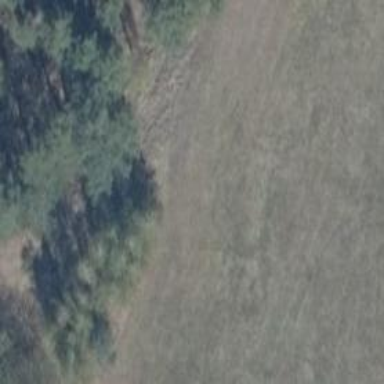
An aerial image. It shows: Hunting stand.